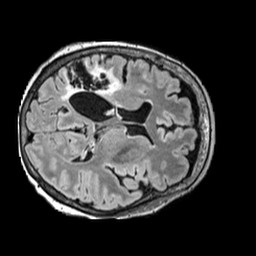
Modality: FLAIR
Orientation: axial
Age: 62
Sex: female
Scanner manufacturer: siemens
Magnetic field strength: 3 T
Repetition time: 5 s
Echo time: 0.387 s